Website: lowes
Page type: customer-info-address
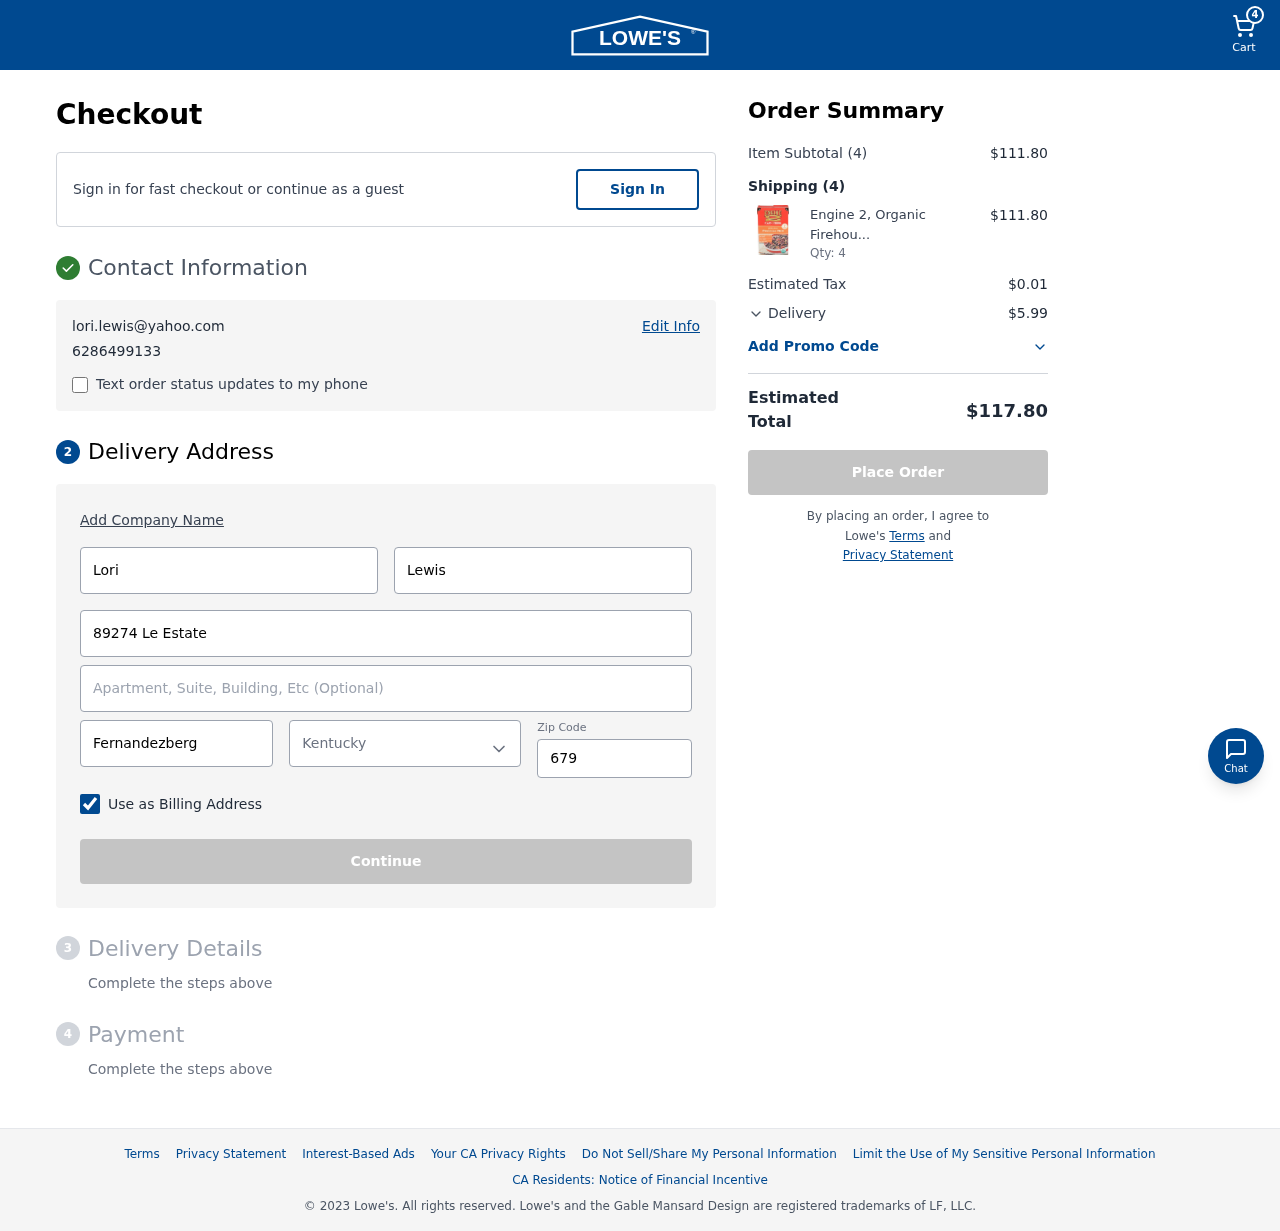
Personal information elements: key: PII_CITY
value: Fernandezberg
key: PII_EMAIL
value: lori.lewis@yahoo.com
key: PII_FIRSTNAME
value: Lori
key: PII_LASTNAME
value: Lewis
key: PII_PHONE
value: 6286499133
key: PII_POSTCODE
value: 67933
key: PII_STATE
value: Kentucky
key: PII_STREET
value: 89274 Le Estate
Product elements: key: PRODUCT1_NAME
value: Engine 2, Organic Firehouse Chili, 17 oz
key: PRODUCT1_QUANTITY
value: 4
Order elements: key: ORDER_NUM_ITEMS
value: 4
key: ORDER_SUBTOTAL
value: $111.80
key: ORDER_NUM_ITEMS2
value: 4
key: ORDER_SUBTOTAL2
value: $111.80
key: ORDER_TAX
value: $0.01
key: ORDER_SHIPPING_COST
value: $5.99
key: ORDER_TOTAL
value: $117.80